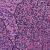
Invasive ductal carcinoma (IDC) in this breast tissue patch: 1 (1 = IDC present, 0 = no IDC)